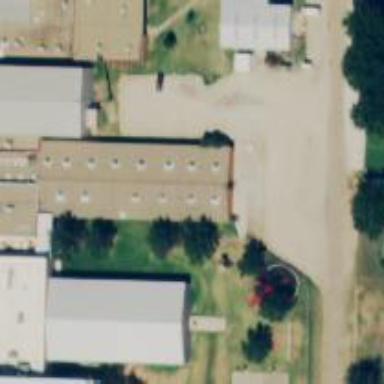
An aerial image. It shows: School building.